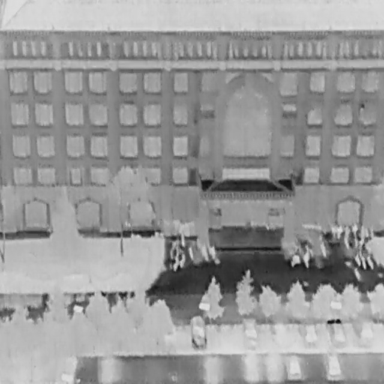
There are five Cars in the infrared image.